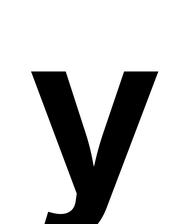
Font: Inter_Bold